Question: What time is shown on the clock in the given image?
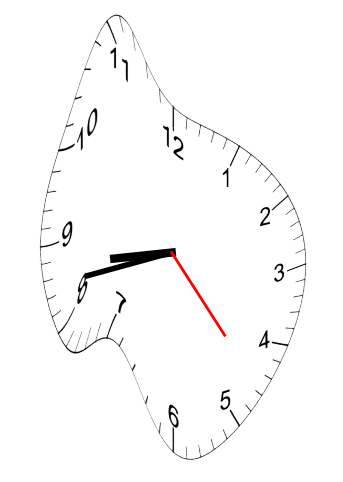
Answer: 08:42:23